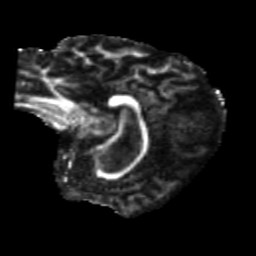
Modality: FA
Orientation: sagittal
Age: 66
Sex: female
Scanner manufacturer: siemens
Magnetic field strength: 3 T
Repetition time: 5.25 s
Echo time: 0.08 s